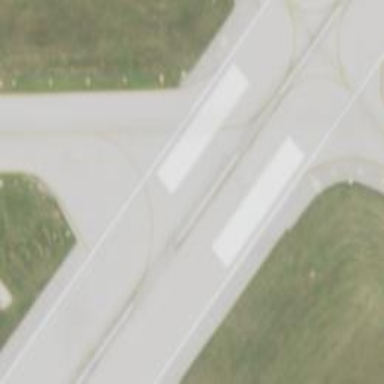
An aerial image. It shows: View of taxiway at the airport.